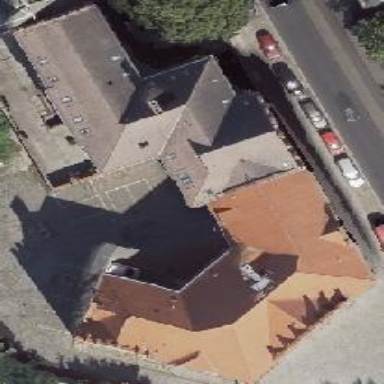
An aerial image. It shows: Commercial building with hipped roof shape.